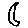
Label: moon